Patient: sex M, age 78
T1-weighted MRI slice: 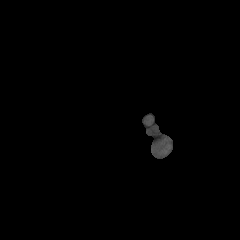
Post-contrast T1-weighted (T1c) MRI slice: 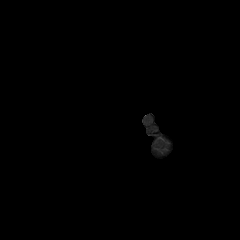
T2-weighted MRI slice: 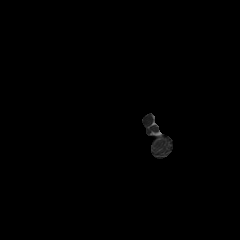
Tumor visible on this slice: no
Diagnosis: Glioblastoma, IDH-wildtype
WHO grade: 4